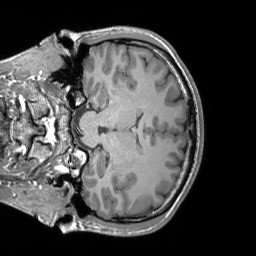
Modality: T1w
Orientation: coronal